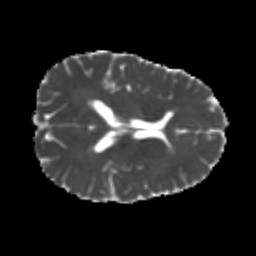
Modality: MD
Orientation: axial
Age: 25
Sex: male
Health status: healthy
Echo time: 0.074 s